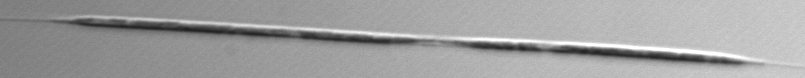
Label: Rhizosolenia